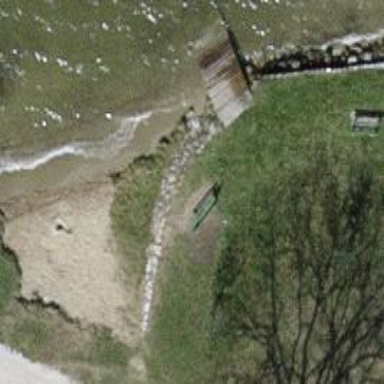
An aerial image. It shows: Bench for seating.